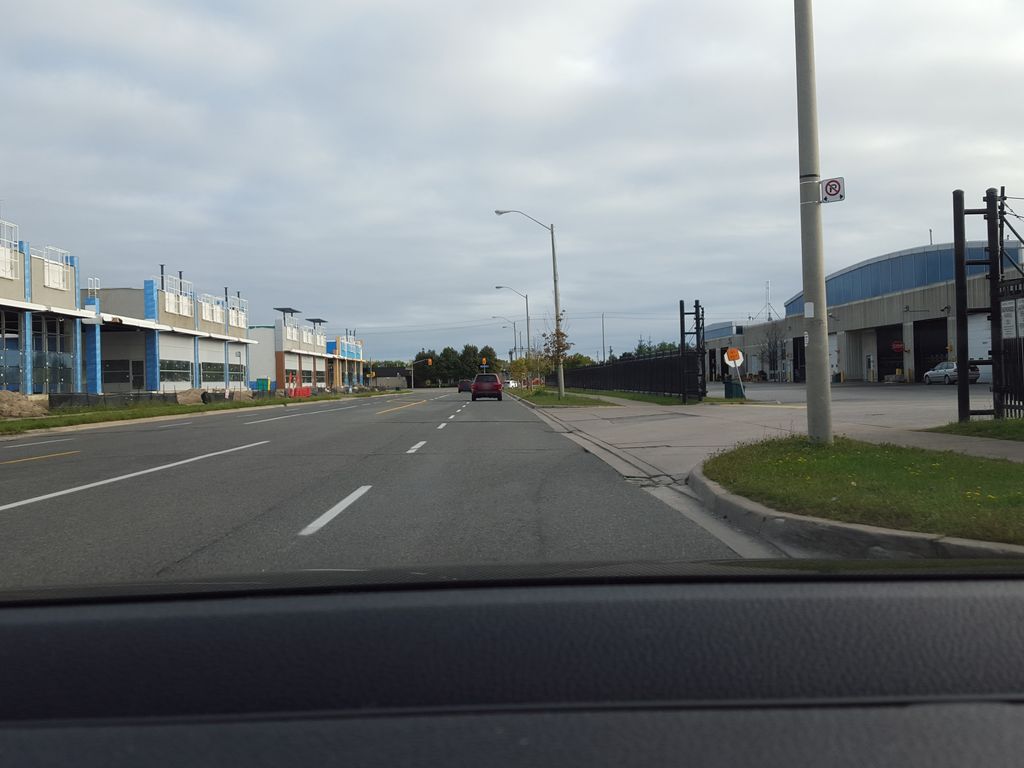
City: toronto